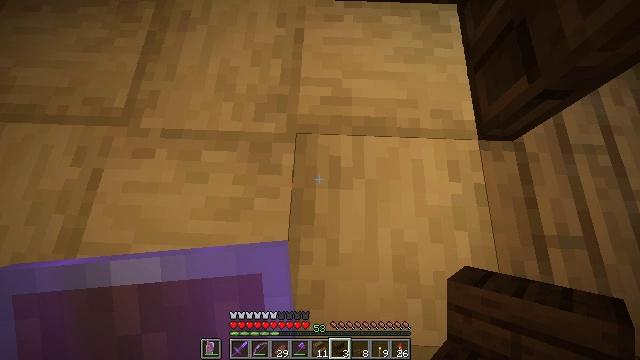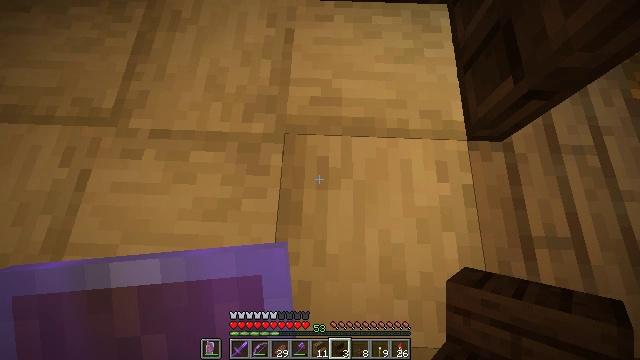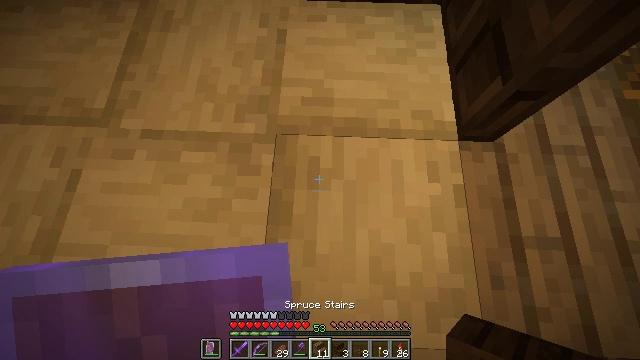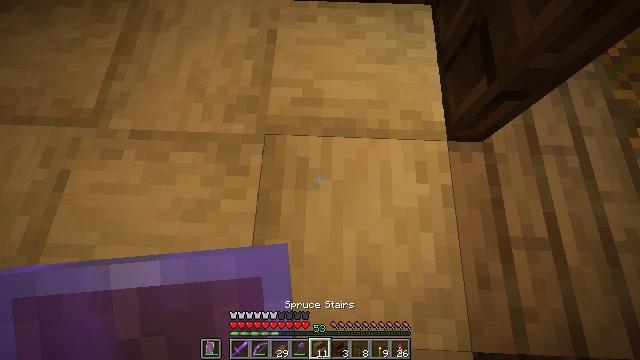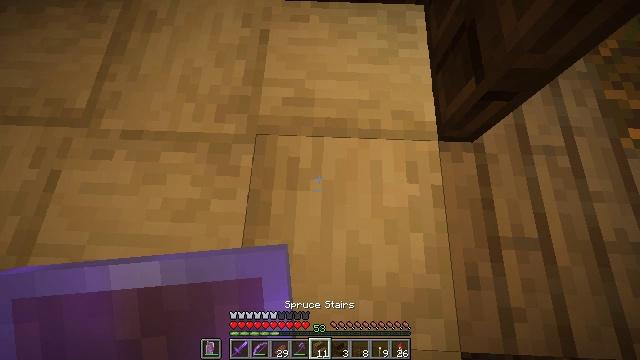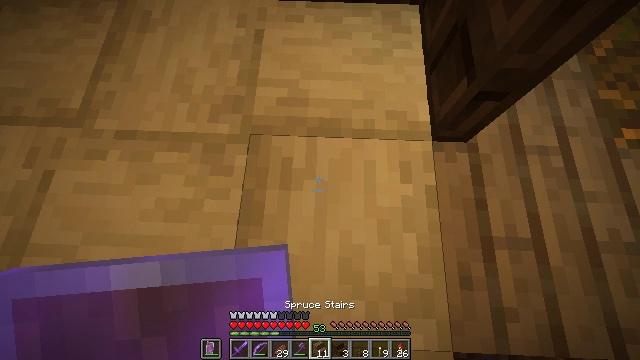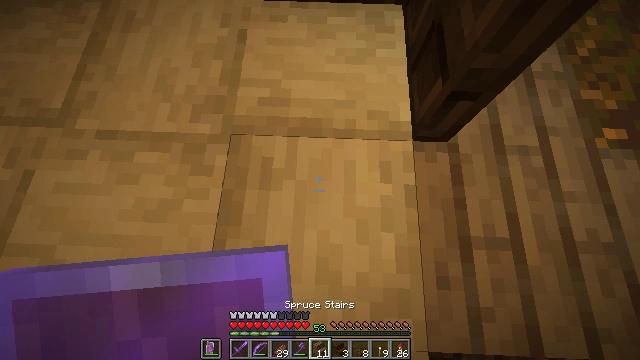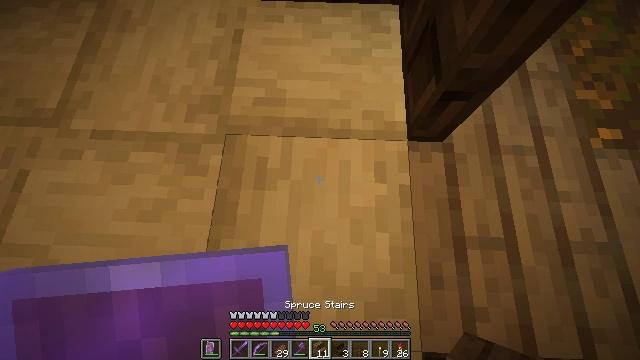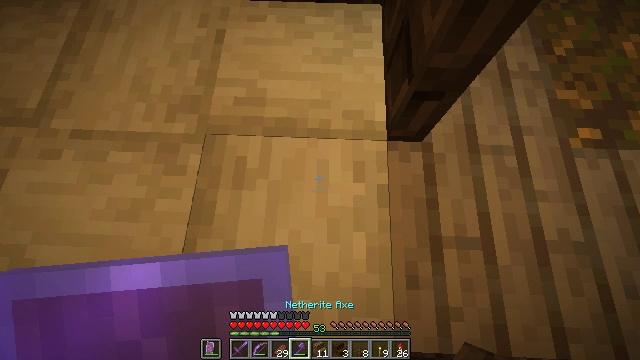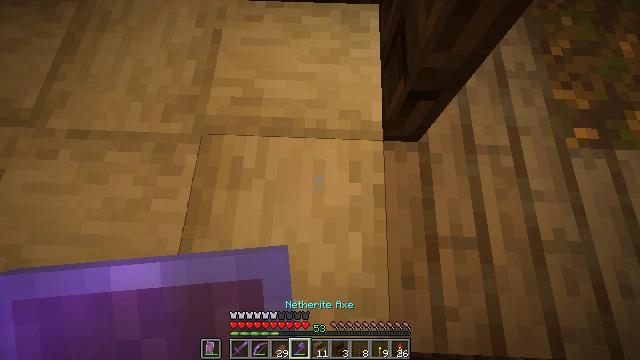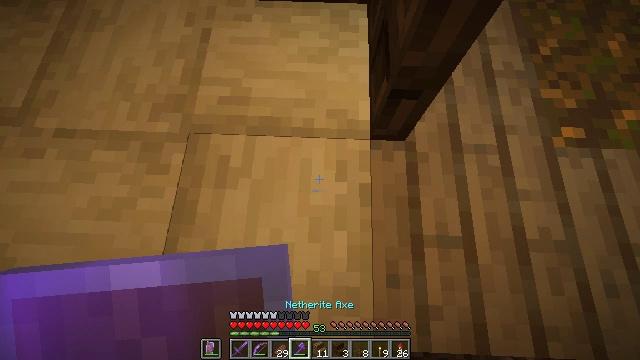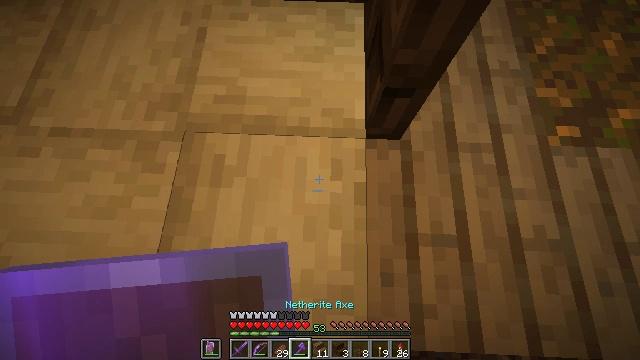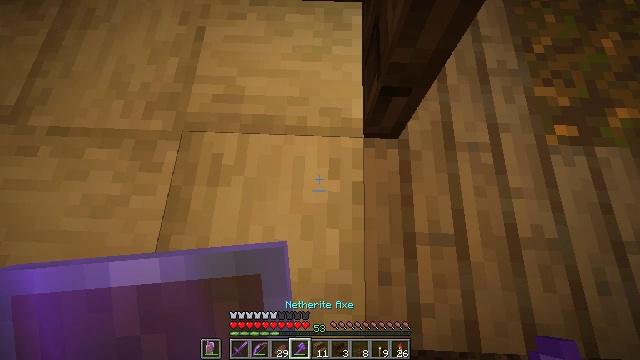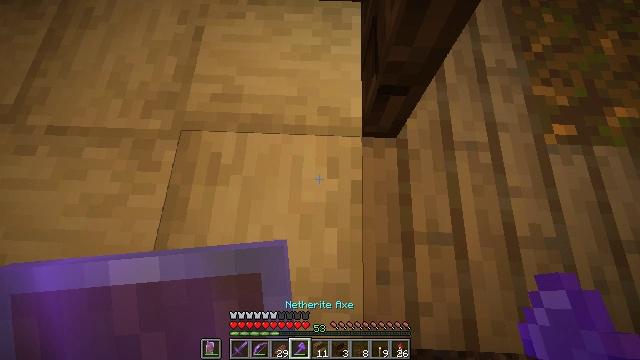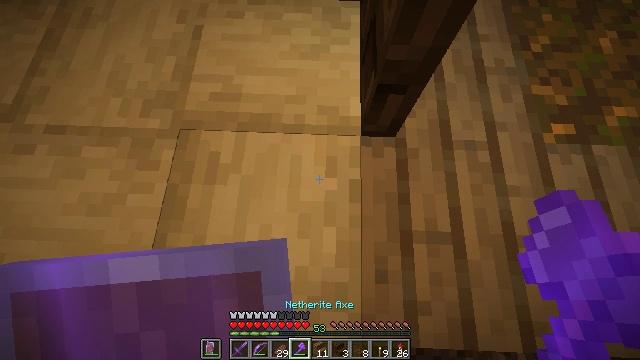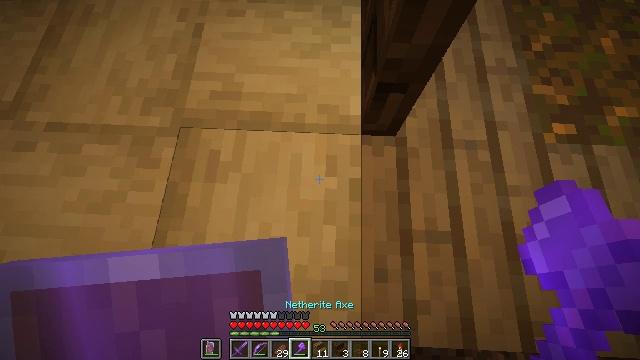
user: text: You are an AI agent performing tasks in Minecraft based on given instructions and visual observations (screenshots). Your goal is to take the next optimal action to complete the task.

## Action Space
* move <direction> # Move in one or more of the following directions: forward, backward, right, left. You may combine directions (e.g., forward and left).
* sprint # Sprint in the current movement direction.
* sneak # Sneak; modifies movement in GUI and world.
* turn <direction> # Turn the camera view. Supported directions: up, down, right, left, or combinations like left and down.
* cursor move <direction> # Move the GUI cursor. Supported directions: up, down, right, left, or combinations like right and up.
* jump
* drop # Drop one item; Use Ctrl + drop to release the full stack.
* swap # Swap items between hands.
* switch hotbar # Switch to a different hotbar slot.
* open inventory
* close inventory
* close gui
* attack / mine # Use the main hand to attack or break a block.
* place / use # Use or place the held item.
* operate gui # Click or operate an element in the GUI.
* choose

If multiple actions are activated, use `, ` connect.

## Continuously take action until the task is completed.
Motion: motion action
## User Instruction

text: Attack the stripped oak log to collect it.
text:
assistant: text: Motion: move right, sneak
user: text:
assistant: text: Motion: move right, sneak
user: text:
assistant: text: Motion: move right, sneak
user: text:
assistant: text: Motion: move right, sneak
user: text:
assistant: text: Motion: move right, sneak
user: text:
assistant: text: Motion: move right, sneak
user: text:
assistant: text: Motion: move right, sneak
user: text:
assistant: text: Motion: move right, sneak
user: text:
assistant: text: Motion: move right, sneak
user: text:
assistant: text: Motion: sneak
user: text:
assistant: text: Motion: sneak
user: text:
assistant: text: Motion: sneak
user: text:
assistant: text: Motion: sneak
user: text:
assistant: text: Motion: sneak
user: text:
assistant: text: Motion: sneak
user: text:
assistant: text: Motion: sneak, turn left and down
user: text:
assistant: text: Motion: sneak, turn left and down
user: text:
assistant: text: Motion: sneak, turn down
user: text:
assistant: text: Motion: sneak
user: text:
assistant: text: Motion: sneak, attack / mine
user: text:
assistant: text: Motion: sneak, attack / mine
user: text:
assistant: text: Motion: sneak, attack / mine
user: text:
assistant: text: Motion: sneak, attack / mine
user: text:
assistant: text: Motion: sneak, attack / mine
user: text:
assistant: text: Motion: sneak, attack / mine
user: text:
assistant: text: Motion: sneak